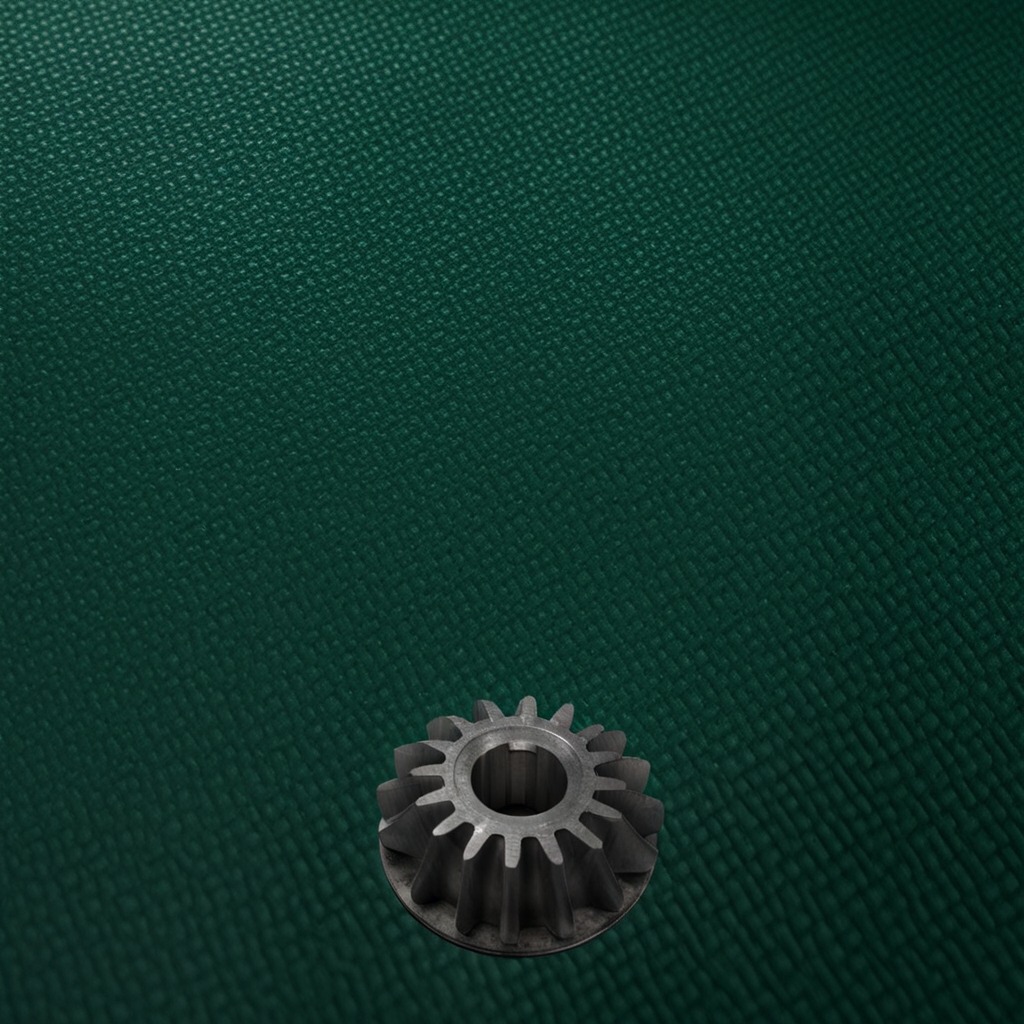
A steel gear with teeth is lying on a clean granite tabletop covered with a green rubber mat inside a workshop at night.